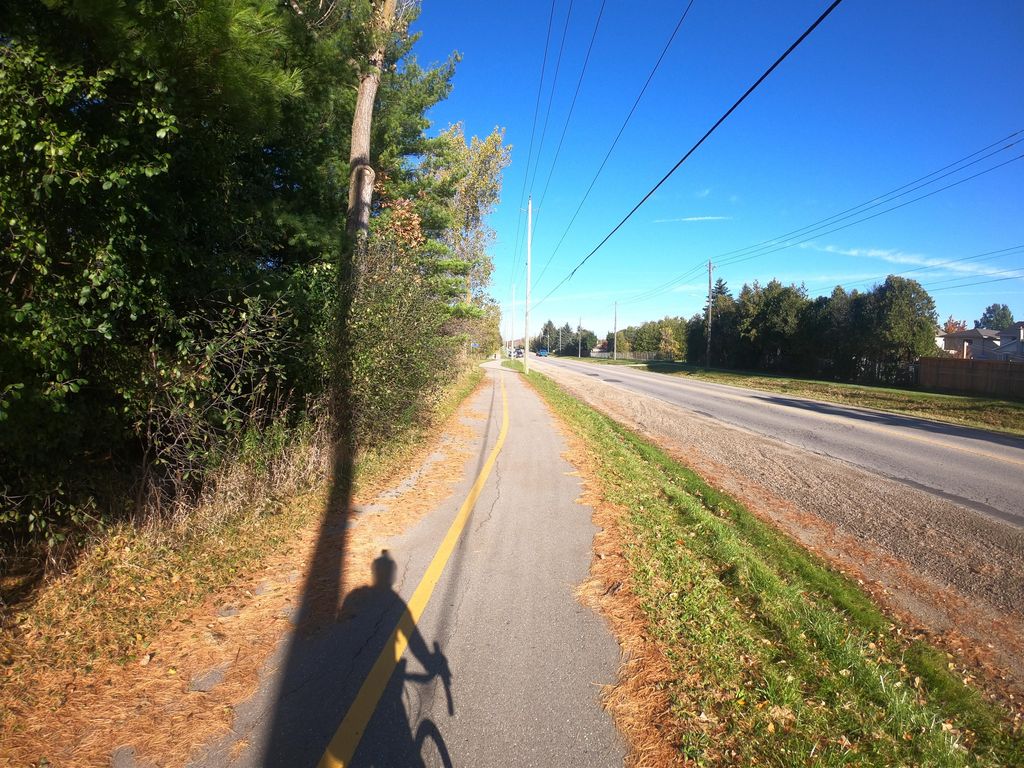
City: kitchener-waterloo